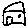
Label: house